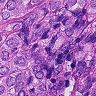
Metastatic tissue present: yes